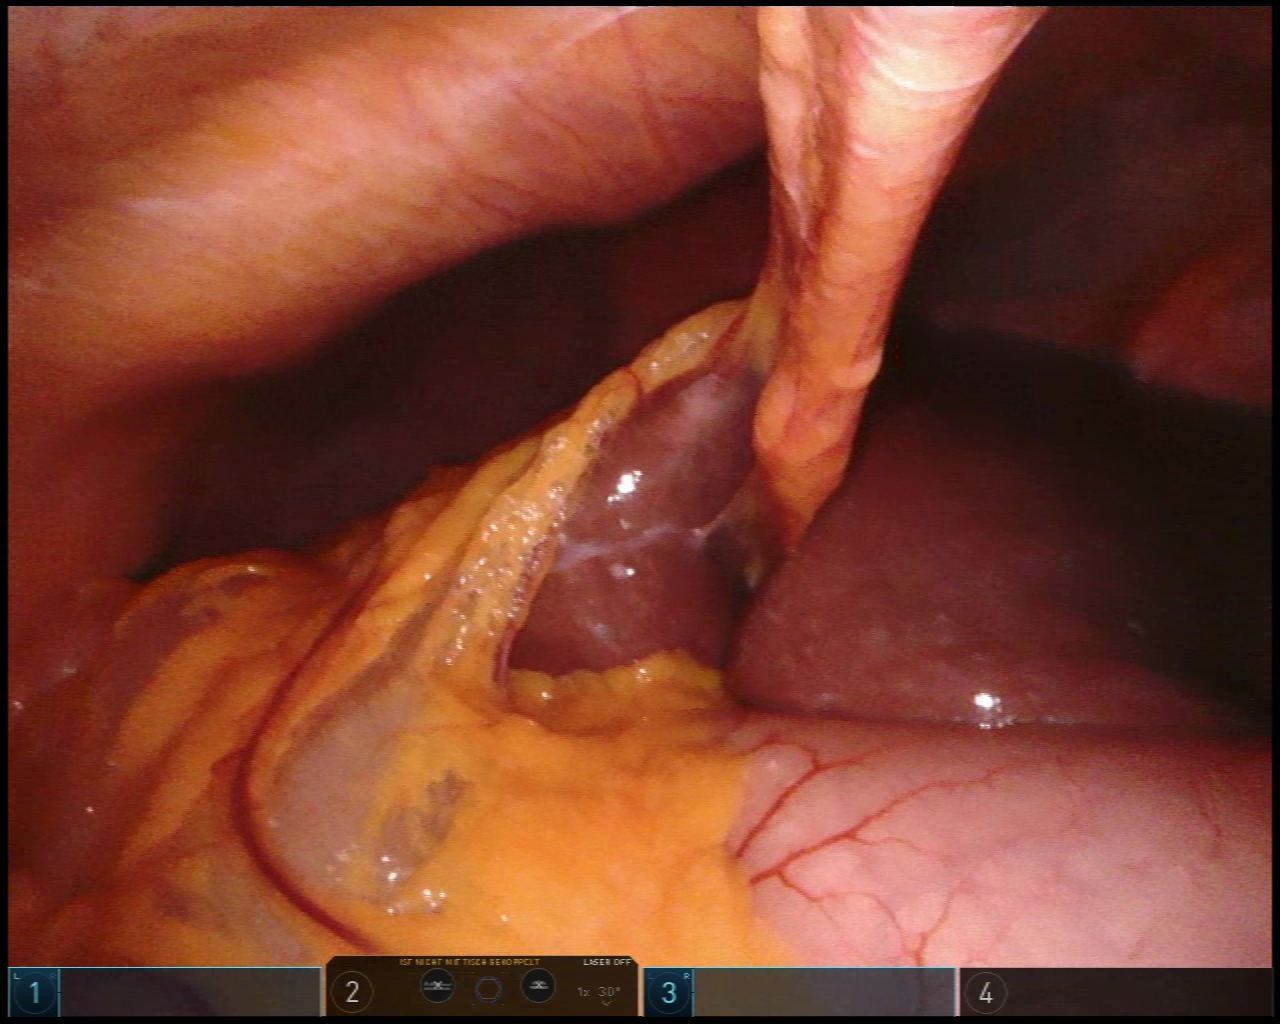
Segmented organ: stomach
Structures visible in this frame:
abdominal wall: yes
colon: no
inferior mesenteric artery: no
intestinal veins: no
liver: yes
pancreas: no
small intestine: no
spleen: no
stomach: yes
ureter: no
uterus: no
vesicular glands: no